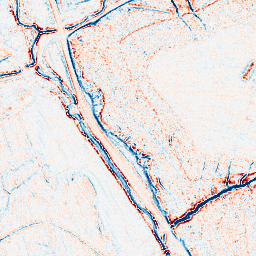
Category: edge_preserving
Decomposition family: anisotropic_diffusion
Decomposition parameters: iterations: 5
kappa: 50
gamma: 0.2
Upsampling method: sinc_hamming
Upsampling parameters: scale: 4
kernel_size: 8
Upsampling scale: 4